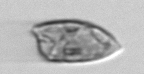
Label: Prorocentrum_dentatum